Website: macys
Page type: gifting
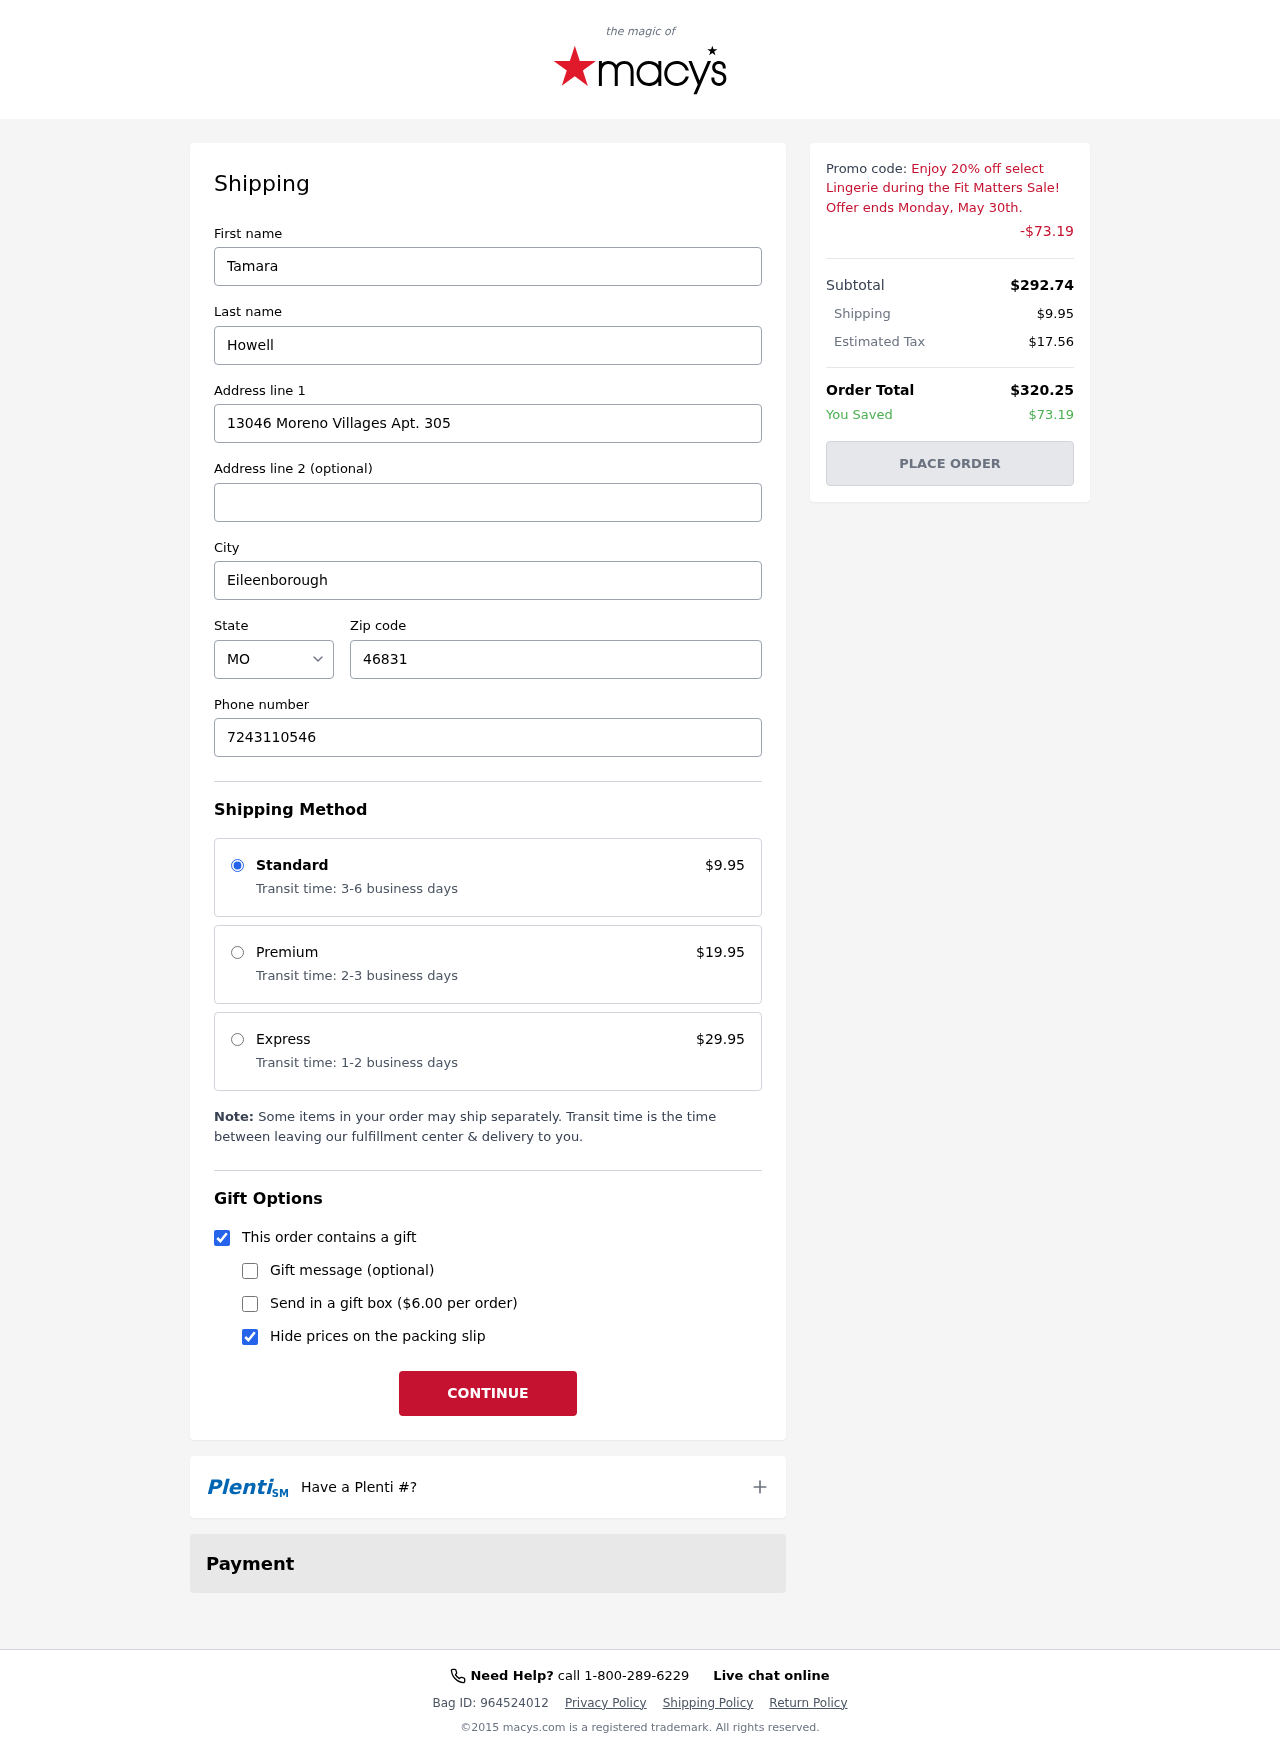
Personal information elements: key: PII_CITY
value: Eileenborough
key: PII_FIRSTNAME
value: Tamara
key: PII_LASTNAME
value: Howell
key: PII_PHONE
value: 7243110546
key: PII_POSTCODE
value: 46831
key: PII_STATE_ABBR
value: MO
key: PII_STREET
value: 13046 Moreno Villages Apt. 305
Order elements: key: ORDER_SHIPPING_COST
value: $9.95
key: ORDER_DISCOUNT
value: -$73.19
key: ORDER_SUBTOTAL
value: $292.74
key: ORDER_TAX
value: $17.56
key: ORDER_TOTAL
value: $320.25
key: ORDER_SAVINGS
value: $73.19